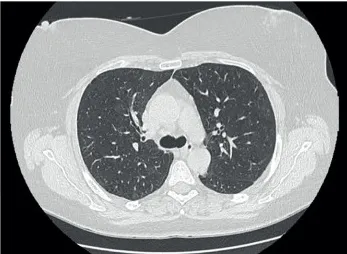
(B) Chest CT at day +83 showing a complete disappearance of ground-glass opacities.
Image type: radiology (ct)